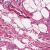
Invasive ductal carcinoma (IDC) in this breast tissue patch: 0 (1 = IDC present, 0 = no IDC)